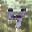
Label: 4